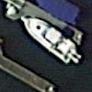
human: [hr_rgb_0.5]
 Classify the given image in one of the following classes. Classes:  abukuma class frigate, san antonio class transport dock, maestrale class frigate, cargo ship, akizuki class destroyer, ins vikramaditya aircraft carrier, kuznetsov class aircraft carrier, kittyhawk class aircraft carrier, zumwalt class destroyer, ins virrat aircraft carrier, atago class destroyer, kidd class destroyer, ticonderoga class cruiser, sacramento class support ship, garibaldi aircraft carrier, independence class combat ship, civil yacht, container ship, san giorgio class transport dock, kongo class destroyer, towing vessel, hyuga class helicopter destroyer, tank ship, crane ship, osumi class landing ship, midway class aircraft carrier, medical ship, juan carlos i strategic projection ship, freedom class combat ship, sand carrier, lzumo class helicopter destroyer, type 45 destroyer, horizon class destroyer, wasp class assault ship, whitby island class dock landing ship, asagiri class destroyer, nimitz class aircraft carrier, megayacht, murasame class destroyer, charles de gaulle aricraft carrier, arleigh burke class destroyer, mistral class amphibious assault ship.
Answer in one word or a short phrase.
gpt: Civil yacht